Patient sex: F
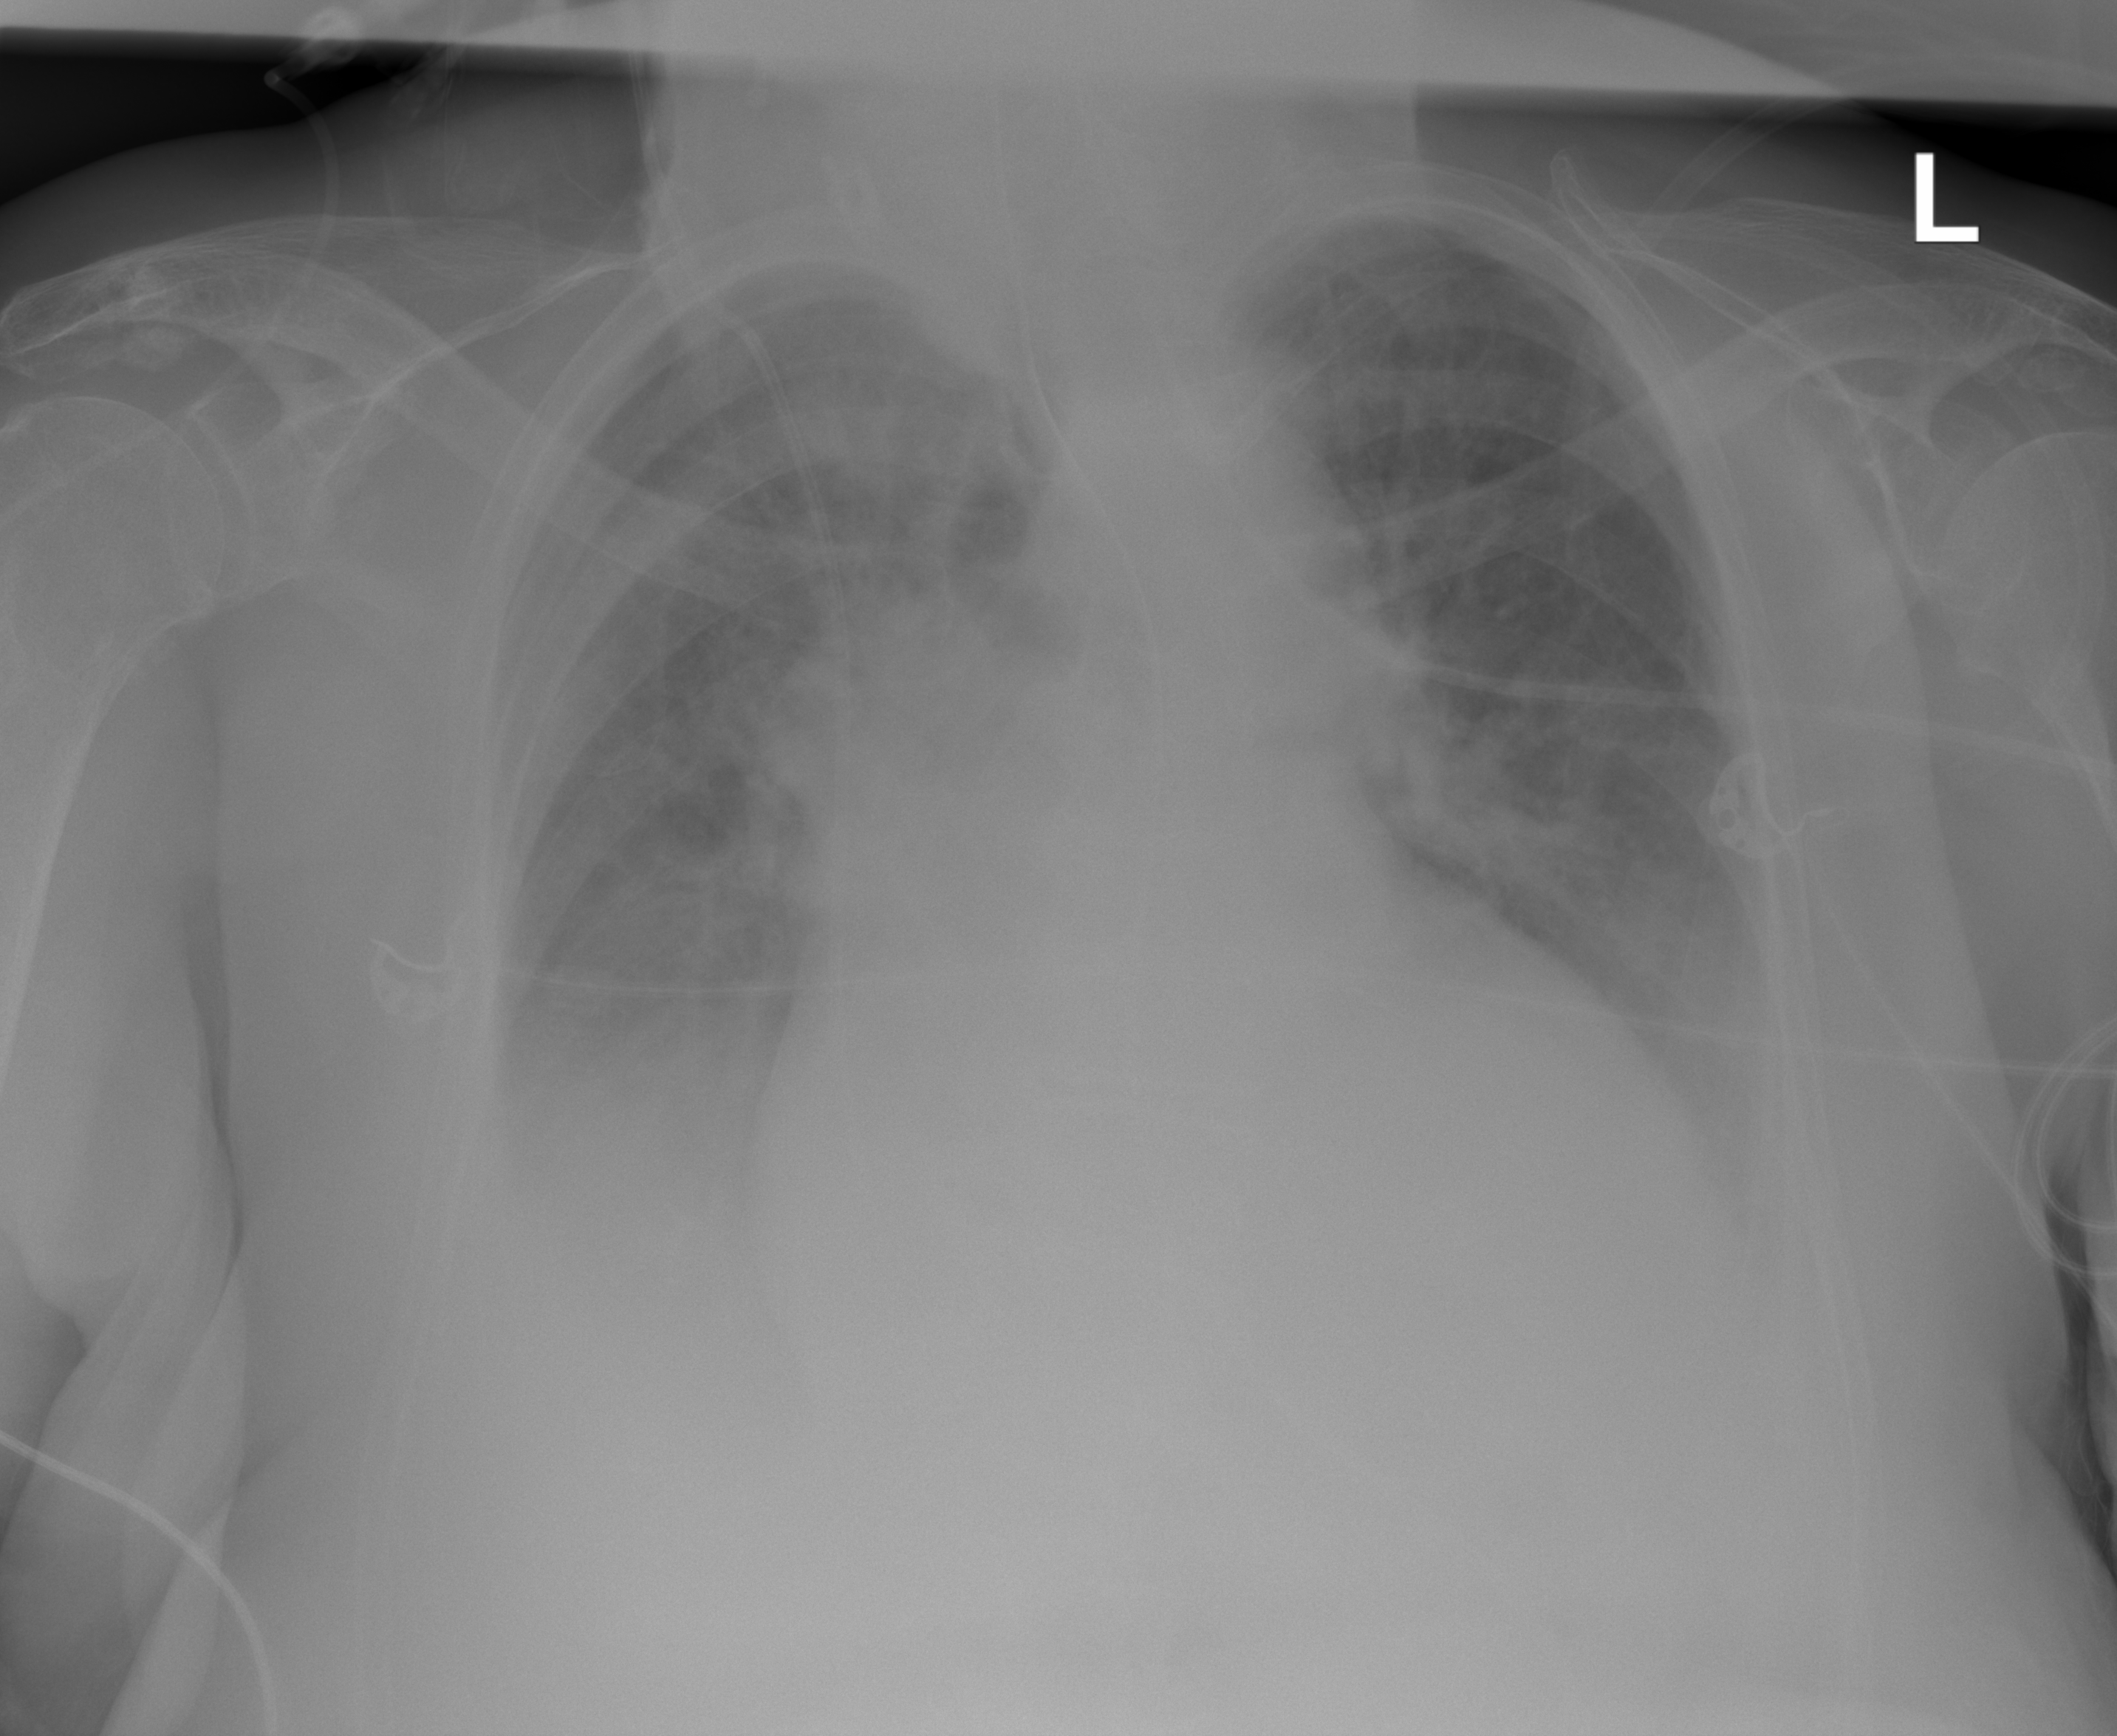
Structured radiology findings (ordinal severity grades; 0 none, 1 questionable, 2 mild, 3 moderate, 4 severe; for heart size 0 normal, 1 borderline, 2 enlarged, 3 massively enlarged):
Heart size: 2
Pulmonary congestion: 2
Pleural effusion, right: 2
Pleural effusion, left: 2
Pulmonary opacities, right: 2
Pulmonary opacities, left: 2
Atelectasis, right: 2
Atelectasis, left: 2